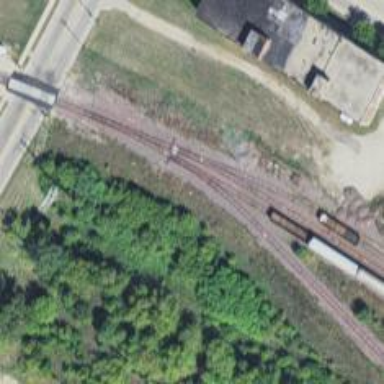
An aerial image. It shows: Railway siding with rails.